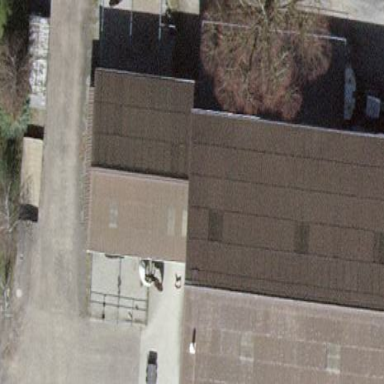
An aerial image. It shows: Building.